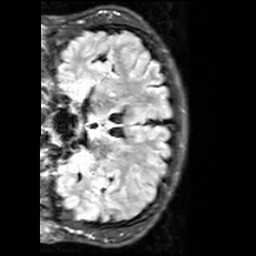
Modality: FLAIR
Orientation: coronal
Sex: male
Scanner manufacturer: siemens
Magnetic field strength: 3 T
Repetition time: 10 s
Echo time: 0.09 s